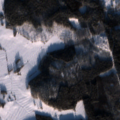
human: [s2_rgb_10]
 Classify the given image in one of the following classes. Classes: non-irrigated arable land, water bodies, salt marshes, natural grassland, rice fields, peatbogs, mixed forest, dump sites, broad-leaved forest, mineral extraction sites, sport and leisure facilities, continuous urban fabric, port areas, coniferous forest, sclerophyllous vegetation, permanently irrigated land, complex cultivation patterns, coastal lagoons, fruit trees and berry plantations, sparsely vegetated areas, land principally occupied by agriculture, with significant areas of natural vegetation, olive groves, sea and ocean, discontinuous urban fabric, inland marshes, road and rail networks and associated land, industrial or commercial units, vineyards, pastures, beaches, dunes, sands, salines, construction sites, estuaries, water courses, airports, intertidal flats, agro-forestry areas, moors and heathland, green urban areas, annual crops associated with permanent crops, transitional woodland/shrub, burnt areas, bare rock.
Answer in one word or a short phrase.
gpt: non-irrigated arable land, coniferous forest, mixed forest